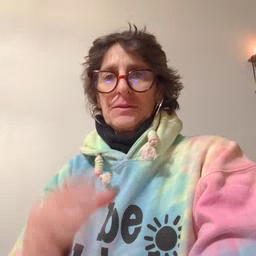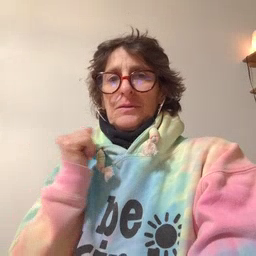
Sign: refrigerator